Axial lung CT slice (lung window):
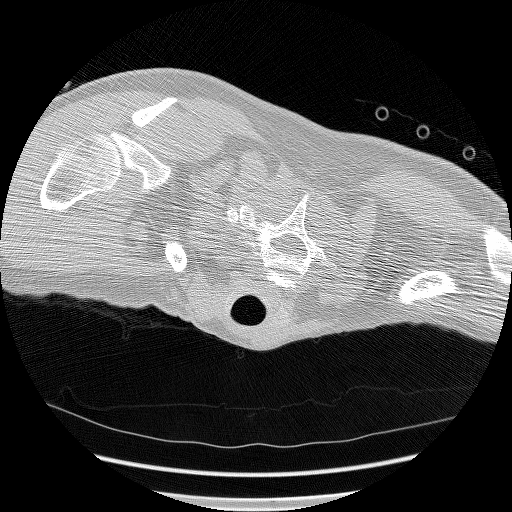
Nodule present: no